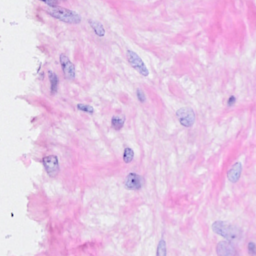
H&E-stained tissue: Breast